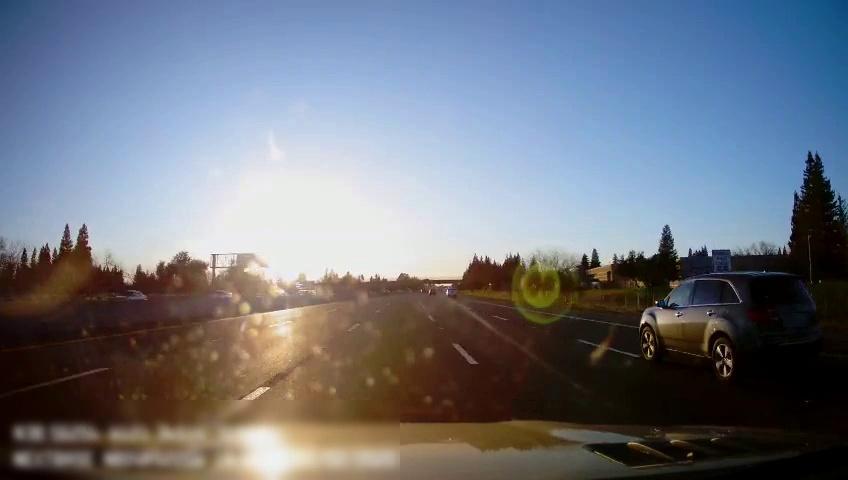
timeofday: Day
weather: Sunny
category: Drivable Space
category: Vehicles | Car
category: Vehicles | Car
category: Vehicles | Truck
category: Vehicles | SUV
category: Lanes | Alternate Lane
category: Lanes | Alternate Lane
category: Lanes | Current Lane
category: Lanes | Current Lane
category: Lanes | Alternate Lane
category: Lanes | Alternate Lane
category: Traffic | Signs